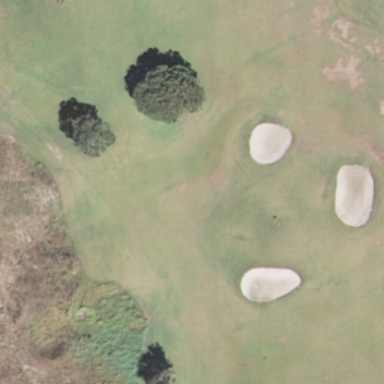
This is a part of a golf course with green turfs and some bunkers and trees .